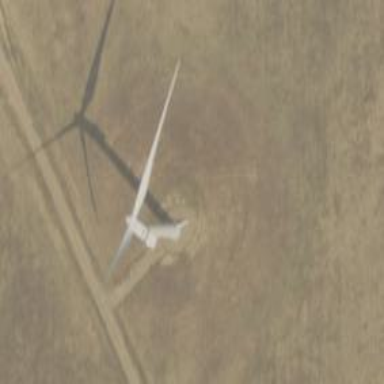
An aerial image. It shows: Wind generator with horizontal axis. The wind turbine is from Vestas.